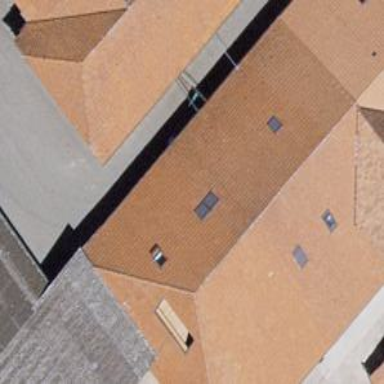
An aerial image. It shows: Farm building.